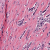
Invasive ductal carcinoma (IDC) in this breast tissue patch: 1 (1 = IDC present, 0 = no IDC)